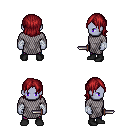
a pixel art fantasy rpg character, male body template, dark elf, purple skin, chain mail, magenta pants, brunette long bangs hairstyle, white cloth bandages, black shoes, dagger, four views (front, back, left, right), 2x2 character sprite sheet, small pixel art, hard edges, no anti-aliasing